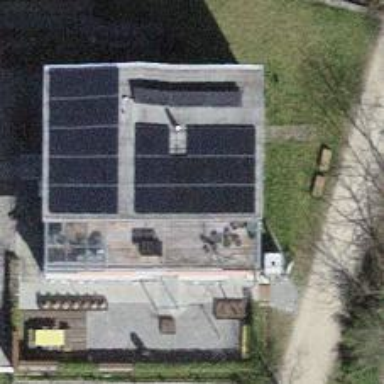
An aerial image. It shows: Solar power generator using photovoltaic panels.